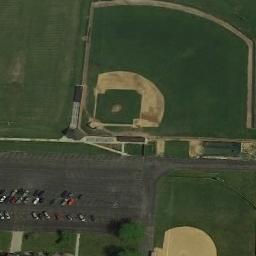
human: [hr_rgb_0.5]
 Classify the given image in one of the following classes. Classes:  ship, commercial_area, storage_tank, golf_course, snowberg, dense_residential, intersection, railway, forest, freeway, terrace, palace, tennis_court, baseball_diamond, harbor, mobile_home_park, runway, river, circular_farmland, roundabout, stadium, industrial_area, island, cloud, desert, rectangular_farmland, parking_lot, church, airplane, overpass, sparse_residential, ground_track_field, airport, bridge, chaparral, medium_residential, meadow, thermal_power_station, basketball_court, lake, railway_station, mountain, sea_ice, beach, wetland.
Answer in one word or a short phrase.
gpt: baseball_diamond